高一 · 立体几何学
已知直角梯形 $A B C D$ 的下底与等腰直角三角形 $A B E$ 的斜边重合, $A B \perp B C$ 且 $A B=2 C D=2 B C$ (如图 (1) 所示), 将此图形沿 $A B$ 折叠成直二面角, 连接 $E C, E D$,得到四棱雉 $E-A B C D$ （如图 (2) 所示）.

(1)

(2)

(1) 线段 $E A$ 上是否存在点 $F$, 使 $E C / /$ 平面 $F B D$ ? 若存在, 求出 $\frac{E F}{F A}$; 若不存在,说明理由;

（2）在（1）的条件下, 求平面 $A B E$ 与平面 $F B D$ 的夹角的余弦值.
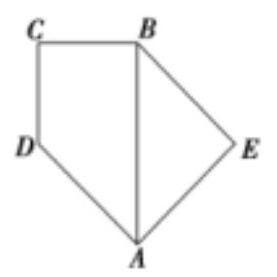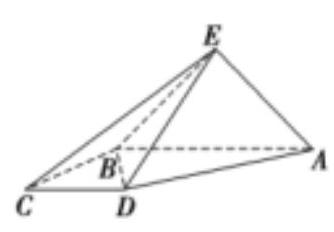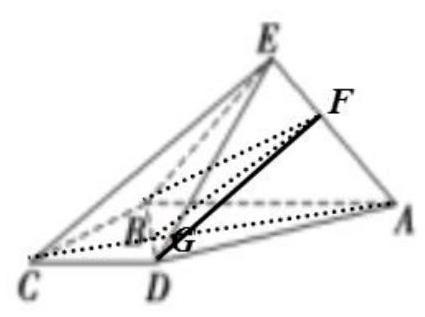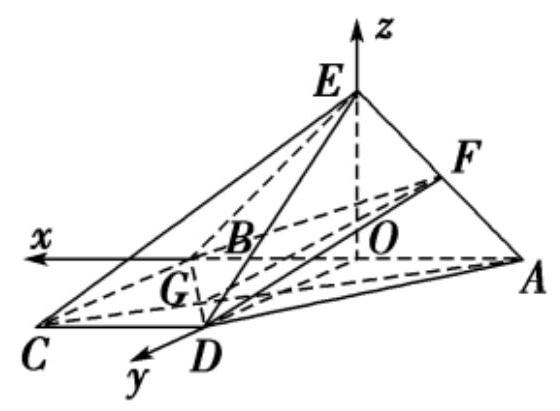
答案: ) 存在点 $F, \frac{E F}{F A}=\frac{1}{2}$ (2) $\frac{\sqrt{6}}{6}$
解析: 【分析】

(1) 假设存在满足题意的点 $F$, 根据线面平行的性质定理可知 $E C / / F G$, 由平行线分线段成比例可求得 $\frac{E F}{F A}=\frac{1}{2}$, 则假设成立;

(2) 取 $A B$ 中点 $O$, 根据垂直关系, 以 $O$ 为坐标原点建立空间直角坐标系, 利用二面角的向量求法可求得结果.

【详解】

(1) 假设在线段 $E A$ 上存在点 $F$, 使得 $E C / /$ 平面 $F B D$,

连接 $A C$ ，交 $B D$ 于点 $G$, 连接 $B F, F G, D F$,

若 $E C / /$ 平面 $F B D$, 平面 $A E C \cap$ 平面 $F B D=F G, E C \subset$ 平面 $A E C, \therefore E C / / F G$, $\therefore \frac{E F}{F A}=\frac{C G}{G A}$.

$\because A B / / C D, \quad \therefore \frac{C G}{G A}=\frac{C D}{A B}=\frac{1}{2}, \therefore \frac{E F}{F A}=\frac{1}{2}$,

$\therefore$ 在线段 $E A$ 上存在点 $F$, 使得 $E C / /$ 平面 $F B D$, 此时 $\frac{E F}{F A}=\frac{1}{2}$.

(2) 取 $A B$ 中点 $O$, 连接 $E O, O D$,

$\because O B / / C D, O B=\frac{1}{2} A B=C D, \therefore$ 四边形 $O B C D$ 为平行四边形, $\therefore O D / / B C$,

又 $A B \perp B C, \therefore O D \perp A B$.

$\because E A=E B, O$ 为 $A B$ 中点, $\therefore E O \perp A B$,

又平面 $A B E \perp$ 平面 $A B C D$, 平面 $A B E \cap$ 平面 $A B C D=A B, E O \subset$ 平面 $A B E$,

$\therefore E O \perp$ 平面 $A B C D$.

$\therefore$ 以 $O$ 为坐标原点，可建立如下图所示的空间直角坐标系 $O-x y z$ :

$\because \triangle E A B$ 为等腰直角三角形, $\therefore O A=O B=O D=O E$,

设 $O B=1$, 则 $O(0,0,0), A(-1,0,0), B(1,0,0), C(1,1,0), D(0,1,0), E(0,0,1)$, $F\left(-\frac{1}{3}, 0, \frac{2}{3}\right)$,

$\therefore \overrightarrow{B D}=(-1,1,0), \overrightarrow{B F}=\left(-\frac{4}{3}, 0, \frac{2}{3}\right), \overrightarrow{O D}=(0,1,0)$.

设平面 $F B D$ 的一个法向量 $\vec{n}=(x, y, z)$,

则 $\left\{\begin{array}{l}\vec{n} \cdot \overrightarrow{B D}=-x+y=0 \\ \vec{n} \cdot \overrightarrow{B F}=-\frac{4}{3} x+\frac{2}{3} z=0\end{array}\right.$, 令 $x=1$, 则 $y=1, \quad z=2, \therefore \vec{n}=(1,1,2)$.

$\because O D \perp$ 平面 $A B E, \therefore \overrightarrow{O D}$ 是平面 $A B E$ 的一个法向量,

$\therefore \cos \left\langle\vec{n}, \overrightarrow{O D}>=\frac{\vec{n} \cdot \overrightarrow{O D}}{|\vec{n}| \cdot|\overrightarrow{O D}|}=\frac{1}{\sqrt{6}}=\frac{\sqrt{6}}{6}\right.$,

即平面 $A B E$ 与平面 $F B D$ 的夹角的余弦值为 $\frac{\sqrt{6}}{6}$.

【点睛】

本题考查立体几何中存在性问题、平面与平面夹角的求解问题; 求解存在性问题的常用方法是通过假设存在, 将结论作为已知来反向说明, 找到矛盾或验证成立的条件, 从而
得到结论.